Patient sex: M
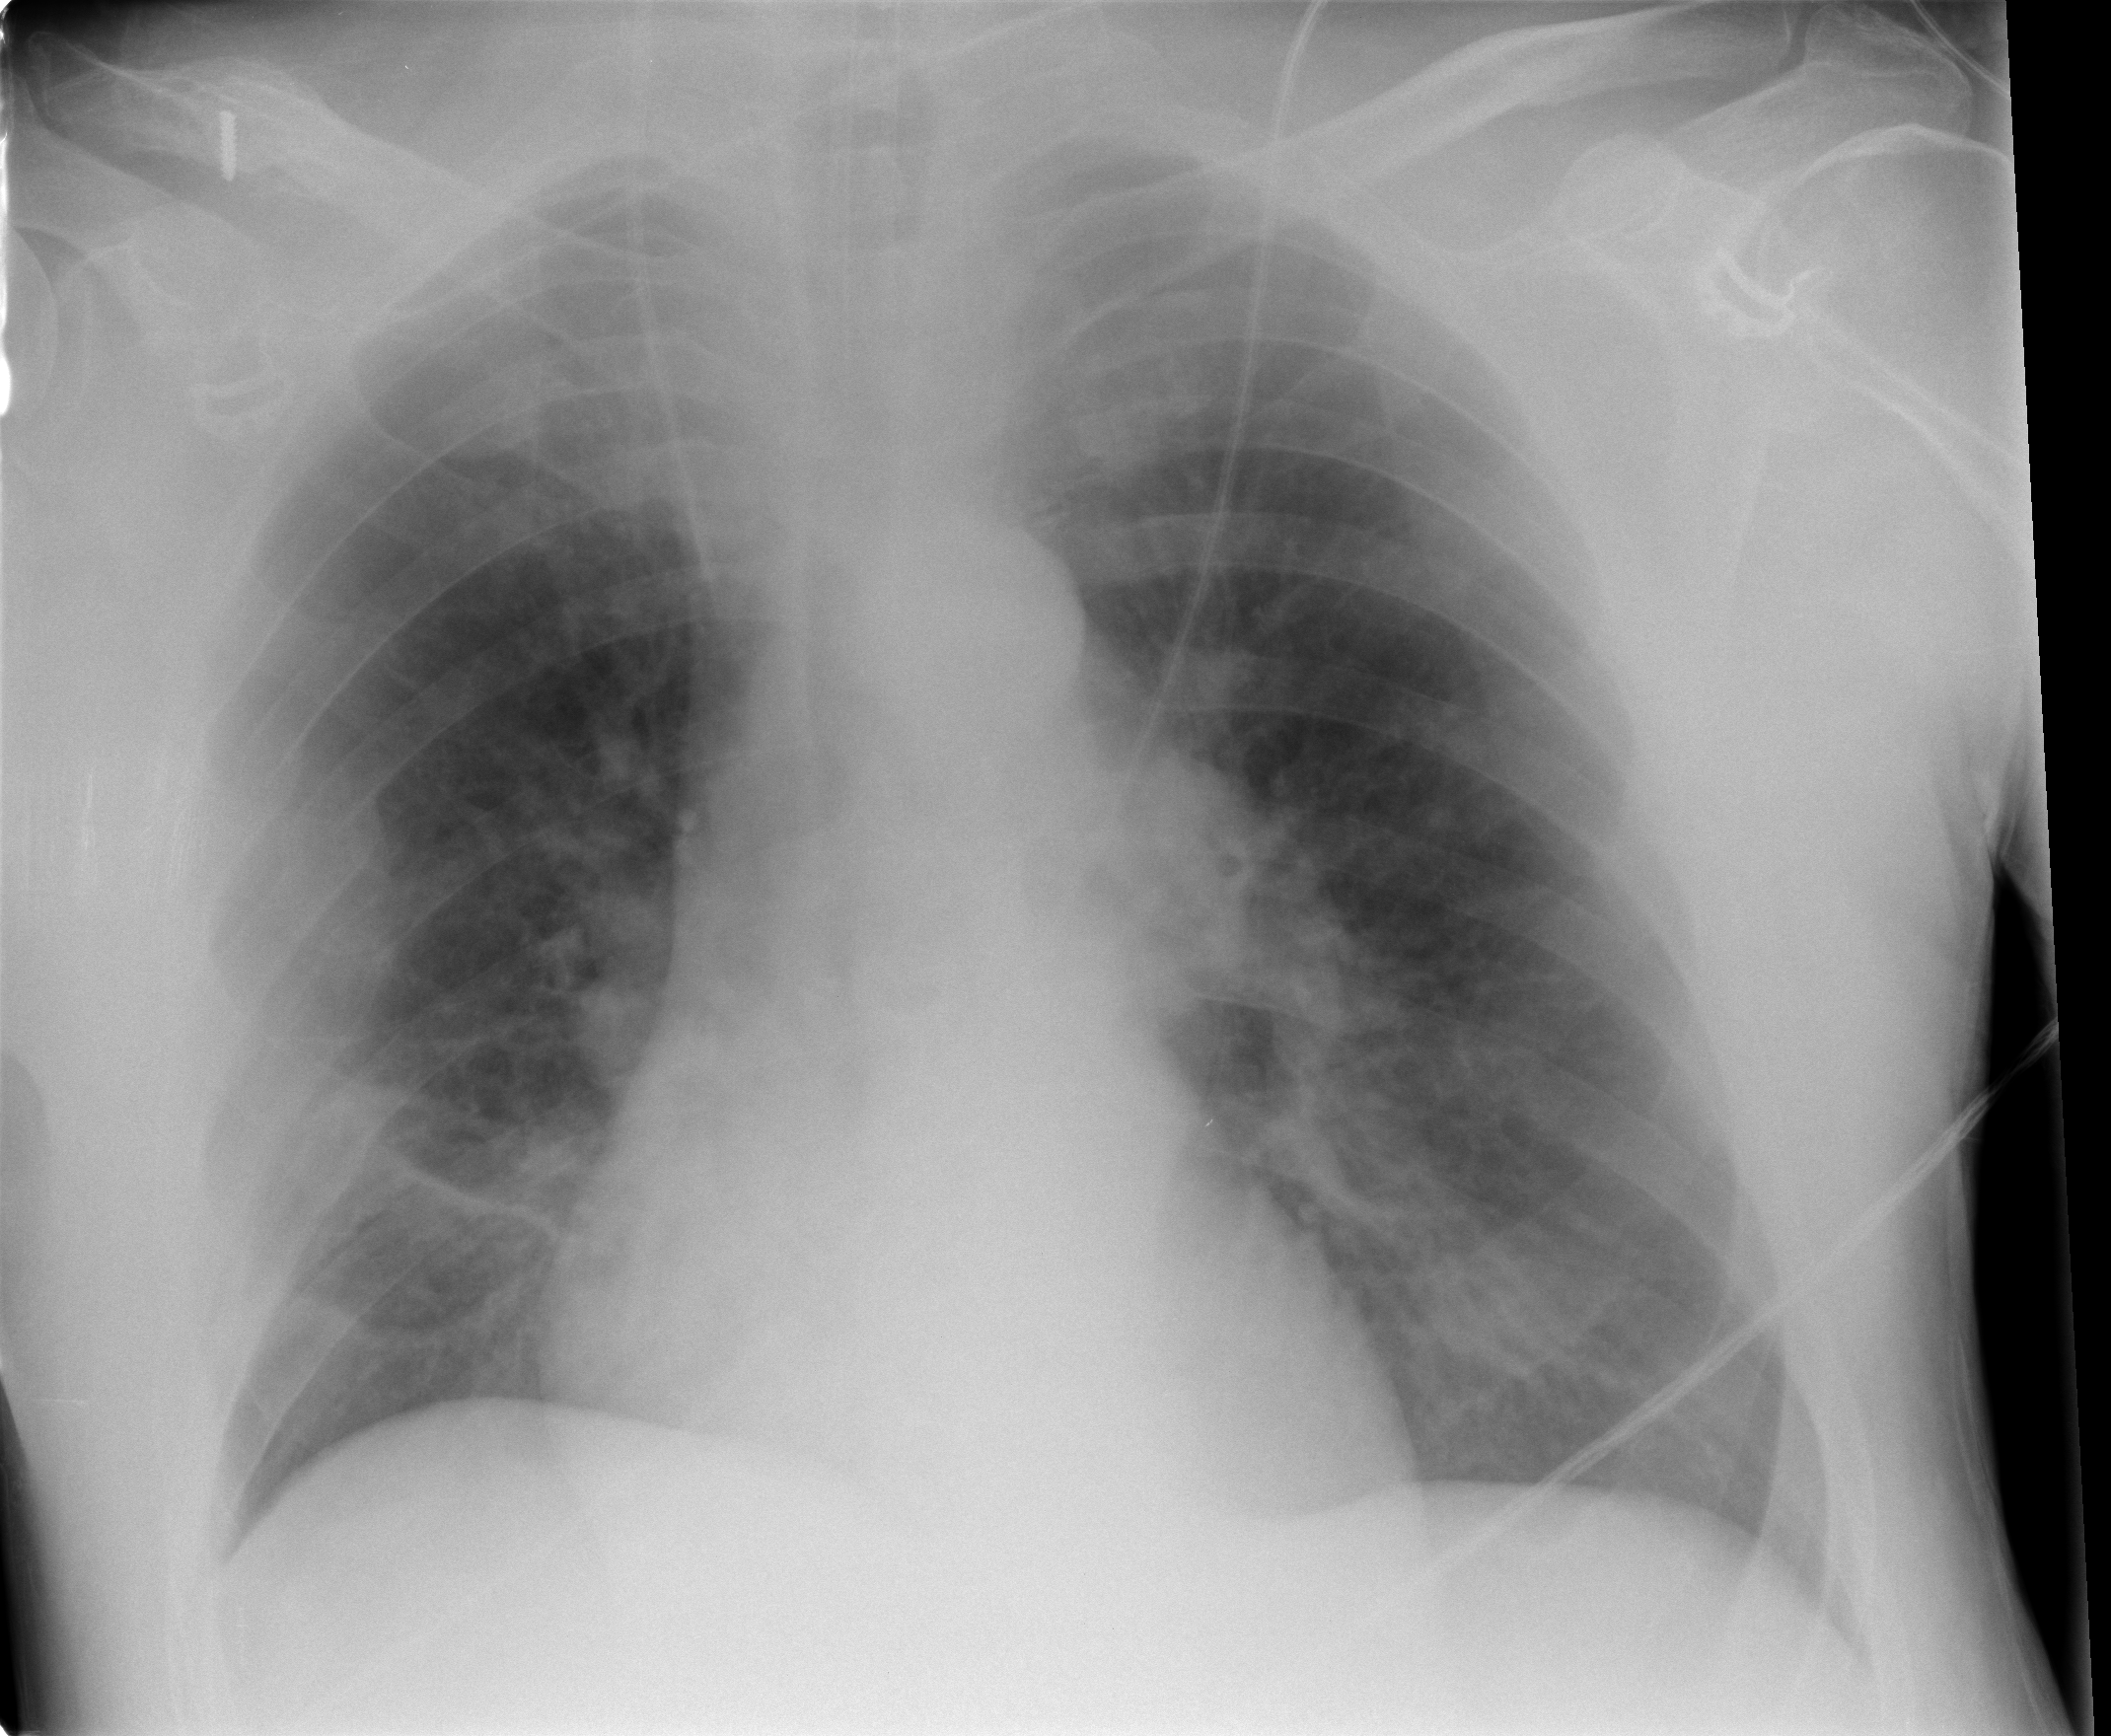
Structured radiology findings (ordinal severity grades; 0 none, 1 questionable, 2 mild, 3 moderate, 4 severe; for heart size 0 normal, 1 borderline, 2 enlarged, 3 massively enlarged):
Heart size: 0
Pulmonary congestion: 0
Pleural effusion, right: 2
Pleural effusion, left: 0
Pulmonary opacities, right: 2
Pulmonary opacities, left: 2
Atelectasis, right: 2
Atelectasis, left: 2